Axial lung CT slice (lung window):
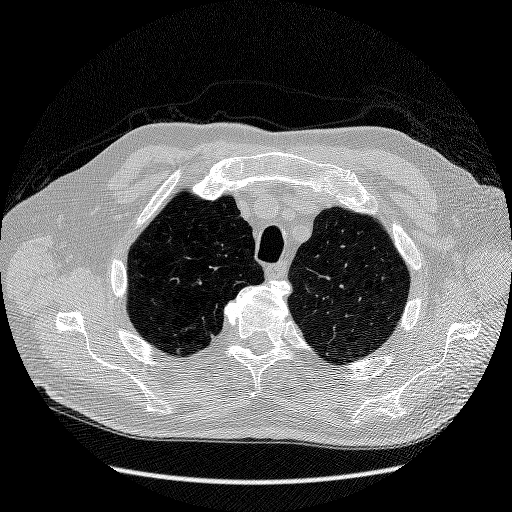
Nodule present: yes
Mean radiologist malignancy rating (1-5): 2